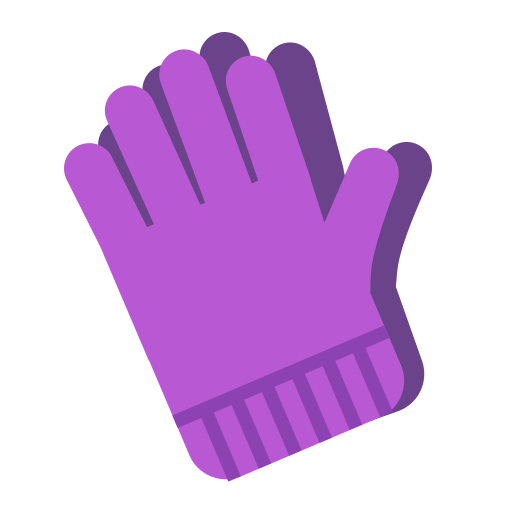
gloves flat